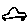
Label: car